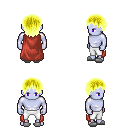
a pixel art fantasy rpg character, male body template, dark elf, purple skin, maroon cape, white pants, gold plain hairstyle, white slippers, four views (front, back, left, right), 2x2 character sprite sheet, small pixel art, hard edges, no anti-aliasing